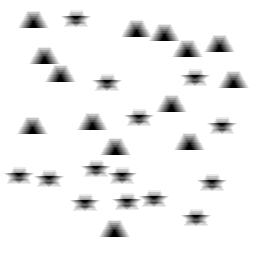
Squares: 0
Triangles: 14
Stars: 14
Total shapes: 28